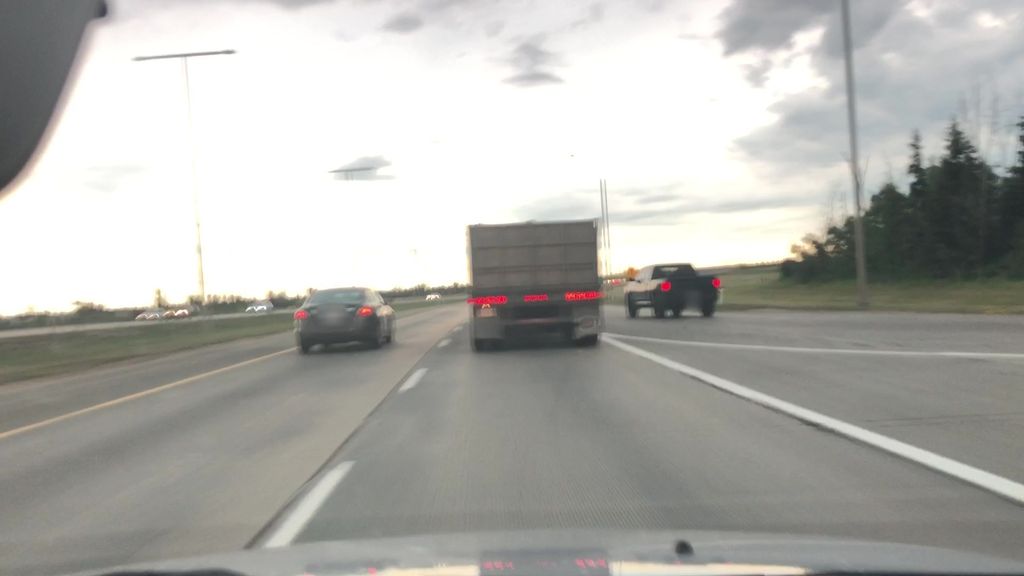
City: edmonton